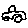
Label: car